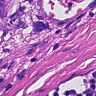
Metastatic tissue present: yes